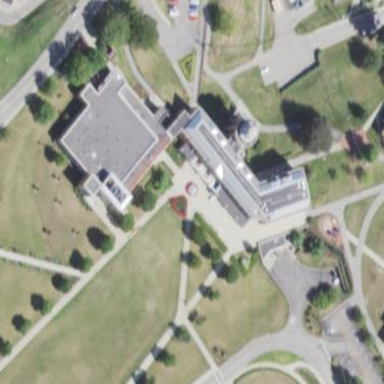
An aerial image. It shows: University building.